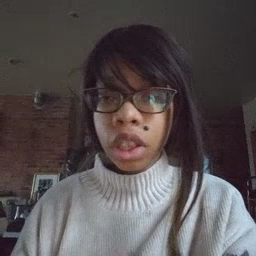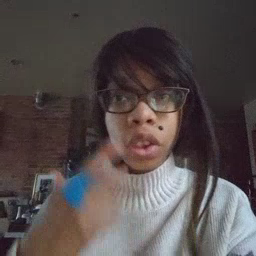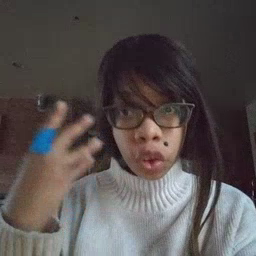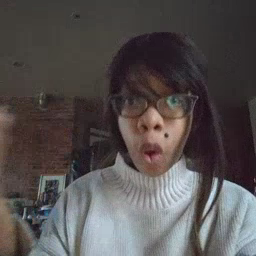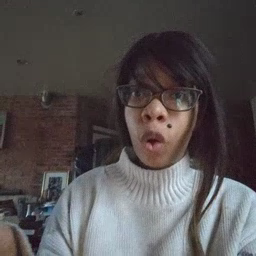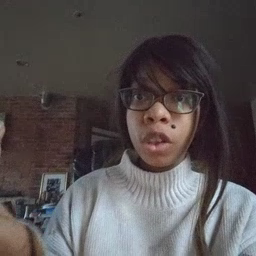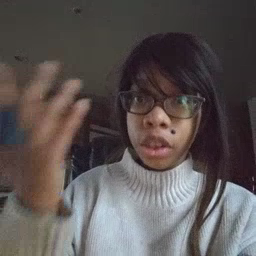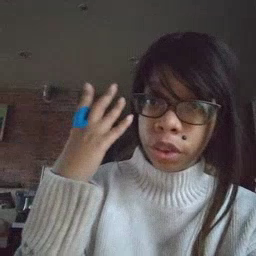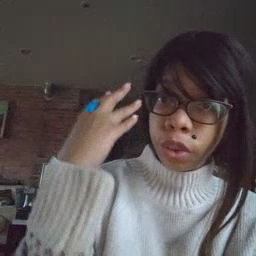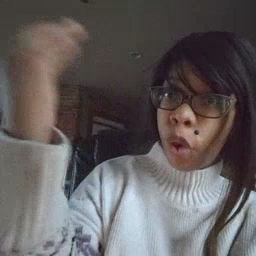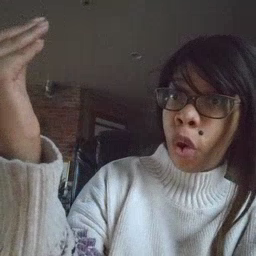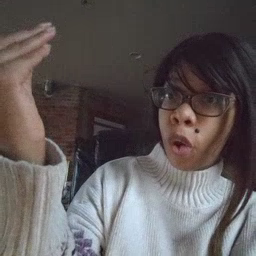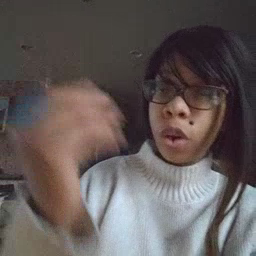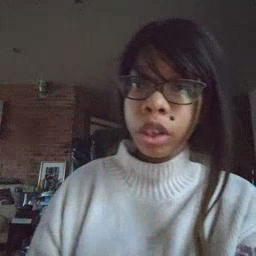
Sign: go